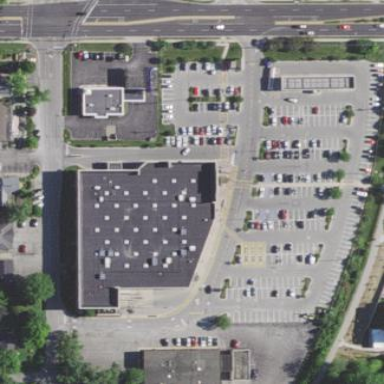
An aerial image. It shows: Retail building.